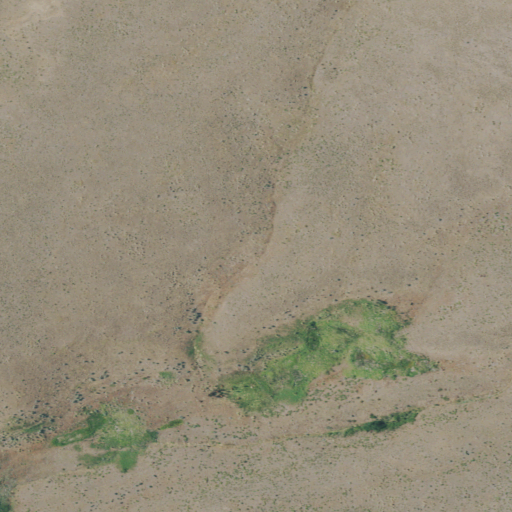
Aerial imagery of valley in Oregon named Middle Canyon containing only grassland